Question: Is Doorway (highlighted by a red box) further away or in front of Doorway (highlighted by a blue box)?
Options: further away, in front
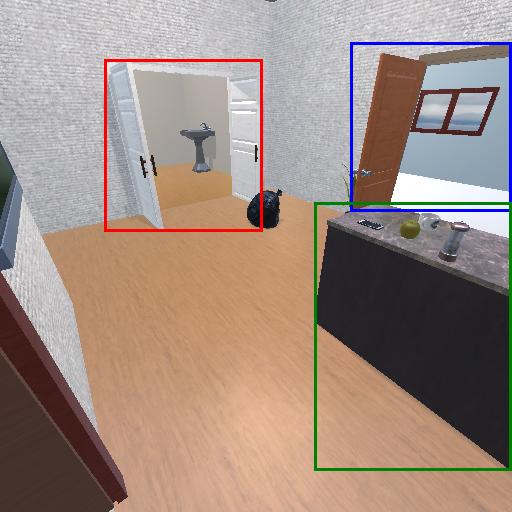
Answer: further away